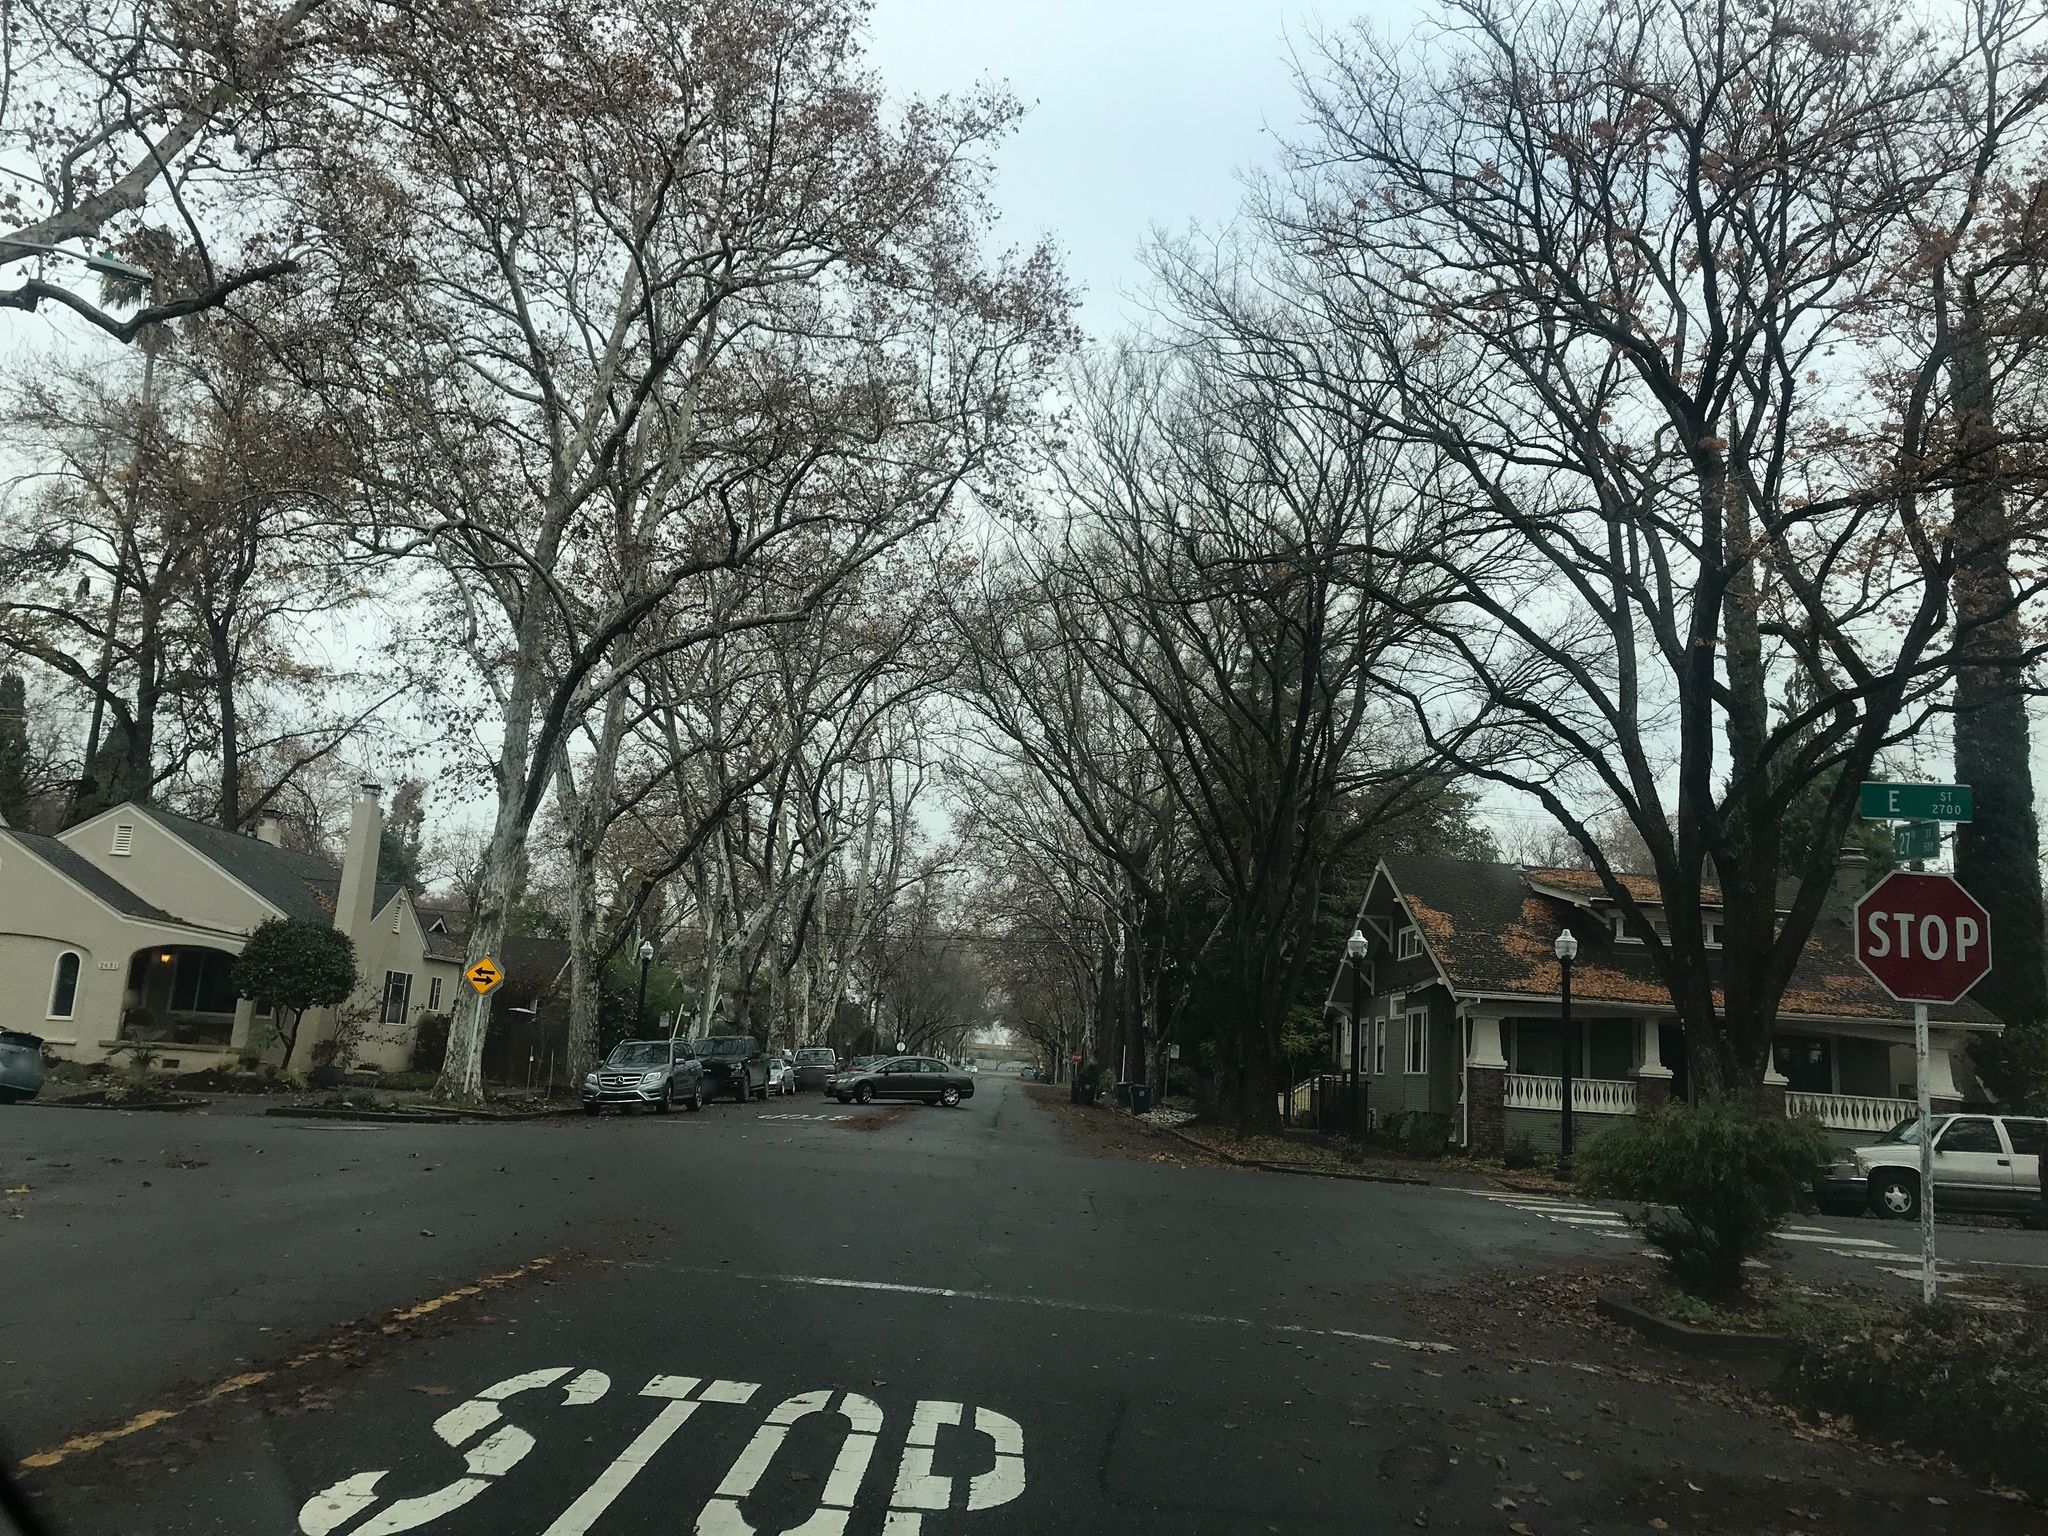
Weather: snowy
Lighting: day
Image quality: good
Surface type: driving surface
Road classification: residential
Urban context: urban centre
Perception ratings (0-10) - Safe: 8.26, Lively: 8.39, Beautiful: 8.86, Boring: 2.9, Depressing: 1.93, Wealthy: 5.41